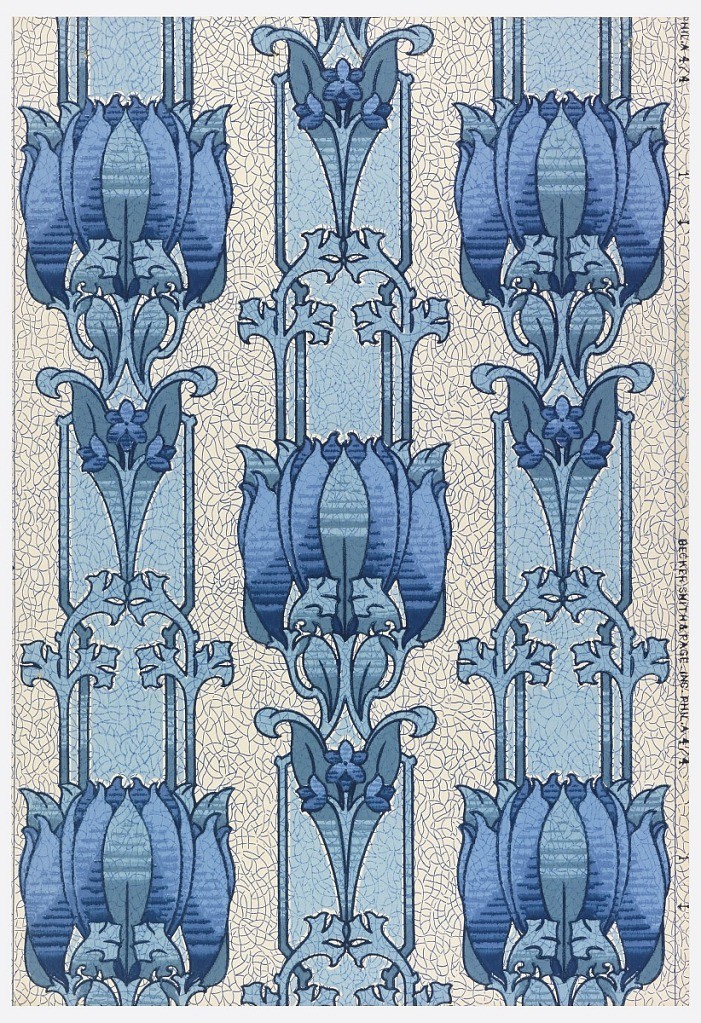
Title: Sidewall - sample
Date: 1906–08
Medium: Machine-printed
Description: Stylized blue floral stripe, printed in shades of blue on mottled blue ground.